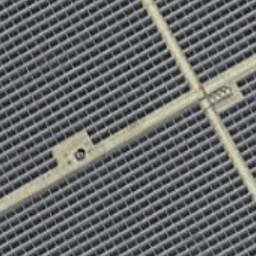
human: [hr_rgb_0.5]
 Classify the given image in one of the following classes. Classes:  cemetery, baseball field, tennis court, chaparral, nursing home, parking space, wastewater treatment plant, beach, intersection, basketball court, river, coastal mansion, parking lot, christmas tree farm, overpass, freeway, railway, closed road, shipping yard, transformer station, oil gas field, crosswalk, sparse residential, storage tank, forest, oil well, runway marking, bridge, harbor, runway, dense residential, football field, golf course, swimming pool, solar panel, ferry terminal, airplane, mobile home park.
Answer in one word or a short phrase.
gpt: solar panel